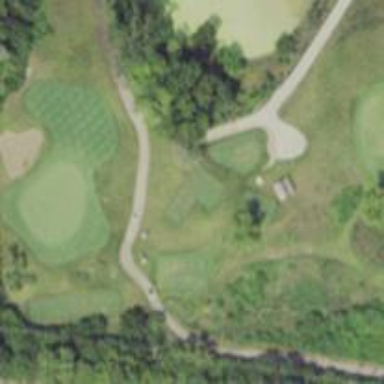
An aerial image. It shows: Golf tee.